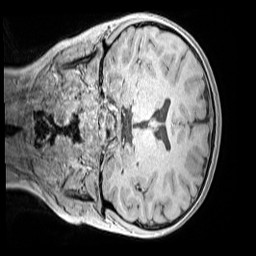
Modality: MP2RAGE
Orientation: coronal
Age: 9
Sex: male
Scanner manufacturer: siemens
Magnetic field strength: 3 T
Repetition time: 4 s
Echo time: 0.00299 s